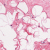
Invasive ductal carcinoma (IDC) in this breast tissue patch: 0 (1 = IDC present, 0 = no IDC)